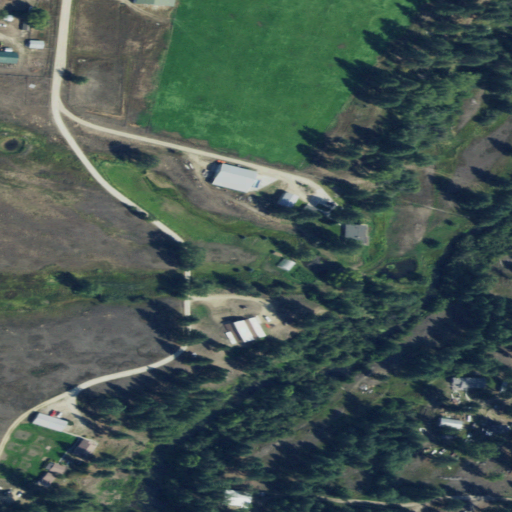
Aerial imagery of valley in Montana named Million Gulch containing herbaceous wetlands, shrub, pasture, open development, evergreen forest, grassland, low intensity development, woody wetlands, and medium intensity development